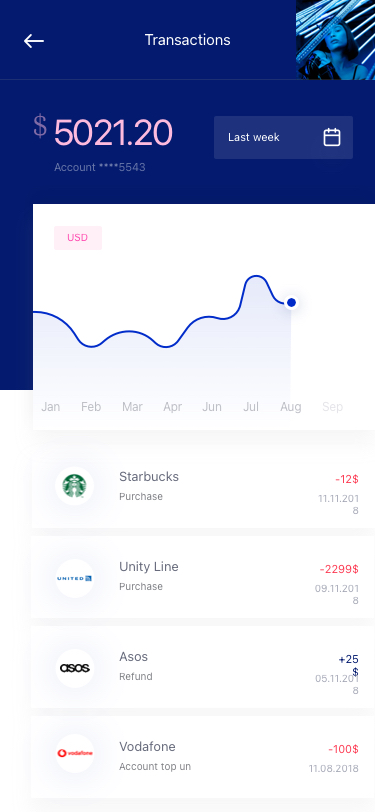
Text in this UI design:
5021.20
$
Account ****5543
-100$
Vodafone
Account top un
11.08.2018
+25$
Asos
Refund
05.11.2018
-2299$
Unity Line
Purchase
09.11.2018
-12$
Starbucks
Purchase
11.11.2018
Last week
Jan
Feb
Mar
Apr
Jun
Jul
Aug
Sep
USD